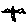
Label: bird